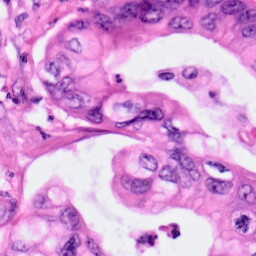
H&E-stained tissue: Pancreatic